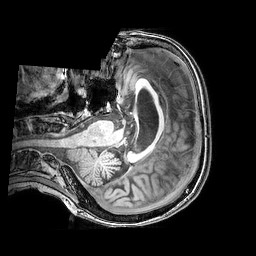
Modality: T1w
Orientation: axial
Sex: female
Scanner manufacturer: philips
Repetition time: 0.008206 s
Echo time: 0.00377 s